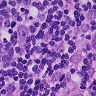
Metastatic tissue present: yes